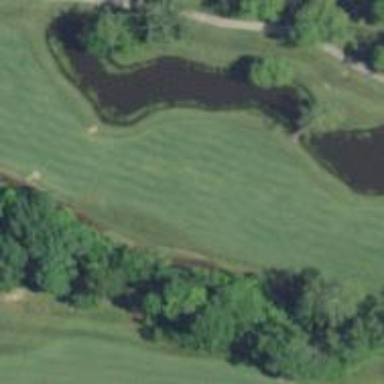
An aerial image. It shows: View of golf hole.